Question: I know there are a few other similar posts to my question so apologies for that. I've tried out all the solutions that were offered in those posts before posting.
I have a table on my page that has a background image using css.
'''
html
{
width:100%
height: 100%;
margin: 0px;
padding: 0px;
border: none;
}
table.homemain
{
background: linear-gradient(rgba(0, 0, 0, 0.3), rgba(0, 0, 0, 0.3) ), url('../images/home-bg.jpg') no-repeat;
background-position: 50% 50%;
background-size: cover;
height: 100%;
width: 100%;
-webkit-background-size: cover;
-moz-background-size: cover;
-o-background-size: cover;
}
<table class="homemain">
'''

I've reduced the size of the image from 90k to 9k, still no different.
I've also stripped the css down to just the background image
'''
background-image:url(../images/home-bg.jpg);
'''
and it still doesn't show.
Sorry I can't show a live site, it's still being hosted locally on my pc.
Any advice will be really appreciated.
Cheers
John
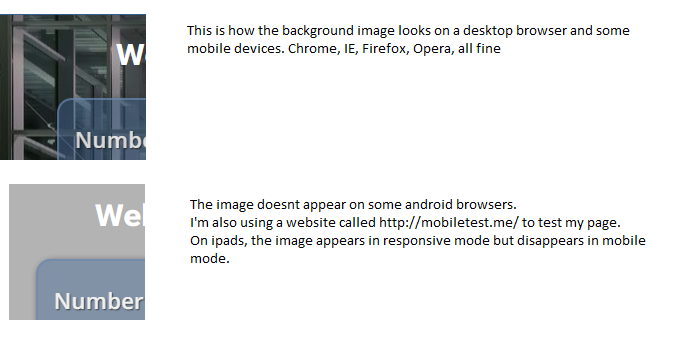
Answer: If you are looking to show you bg image for the whole page , put it in a '<style> </style>'
for example.
'''
<style>
body {
background-image: url("~/images/home-bg.jpg");
}
</style>
'''
Make sure you put in your full directory because then there is no chance of miscommunication.